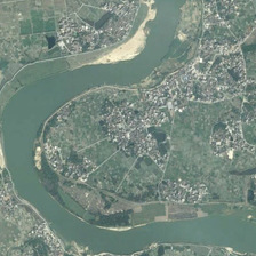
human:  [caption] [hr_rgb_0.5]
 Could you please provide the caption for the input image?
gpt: There are lots of greenbelts and houses in it.

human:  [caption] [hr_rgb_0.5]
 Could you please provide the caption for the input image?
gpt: There are lots of greenbelts and houses in it.

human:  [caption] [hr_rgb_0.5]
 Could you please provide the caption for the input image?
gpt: There are lots of greenbelts and houses in it.

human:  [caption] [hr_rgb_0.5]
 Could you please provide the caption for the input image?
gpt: There are lots of greenbelts and houses in it.

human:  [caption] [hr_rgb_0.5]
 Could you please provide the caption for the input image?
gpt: There are lots of greenbelts and houses in it.